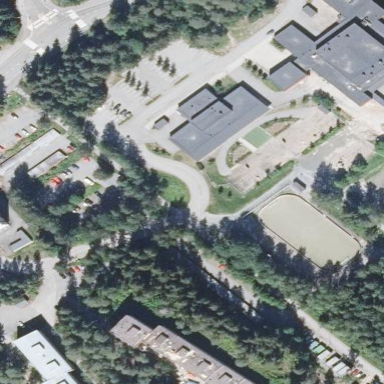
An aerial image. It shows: School.